Question: What is the reading of this measurement?
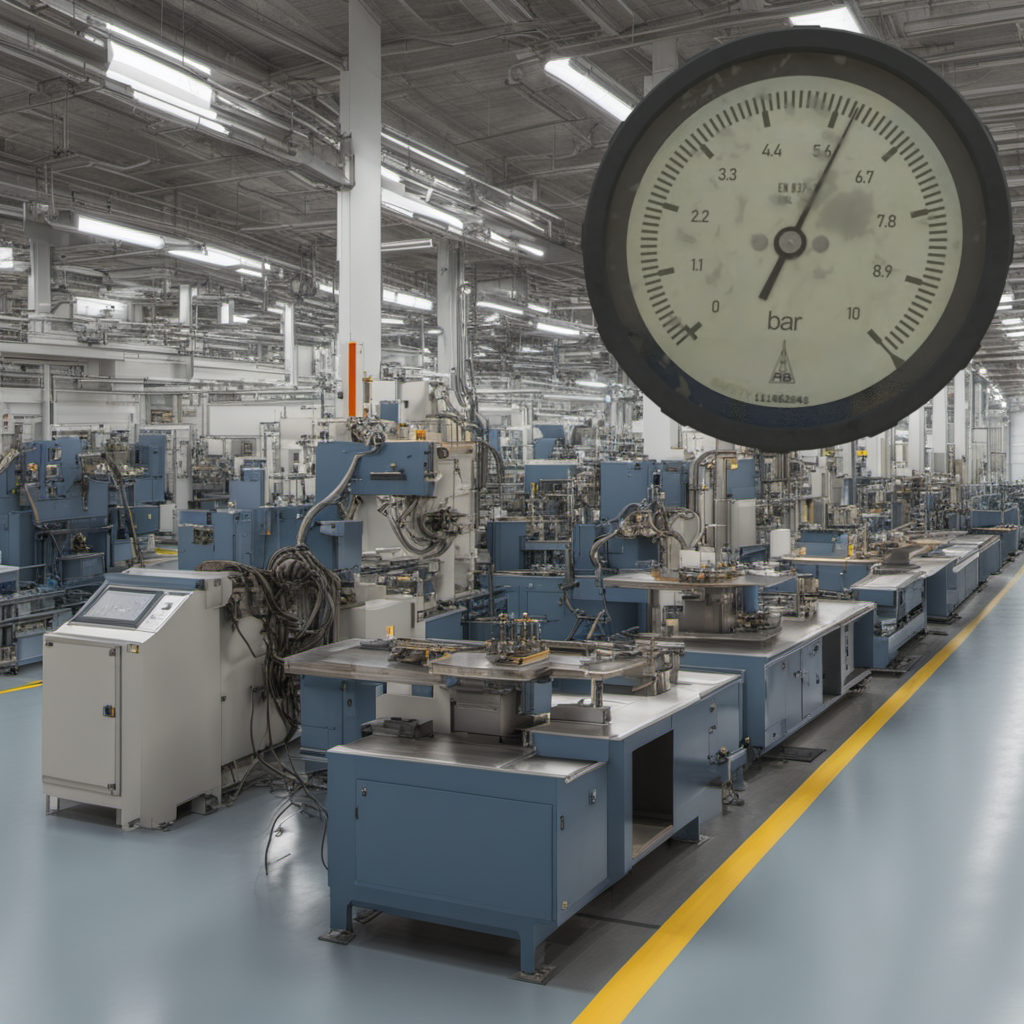
Answer: The result is 5.82
Question: What is the reading range of the measurement in the image?
Answer: The range is from 0 to 10
Question: What is the minimum and maximum value of this measurement?
Answer: The minimum value is 0 and the maximum value is 10